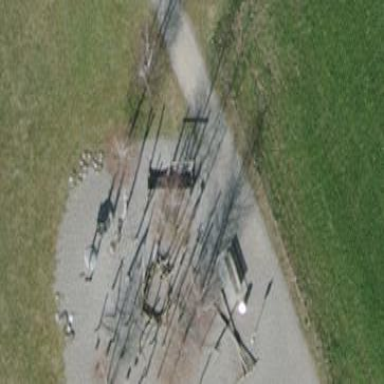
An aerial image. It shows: Playground area for leisure activities on the land.